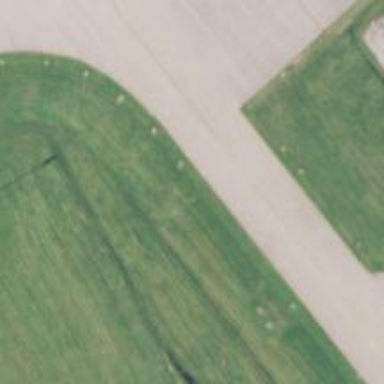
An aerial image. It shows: View of taxiway at the airport.